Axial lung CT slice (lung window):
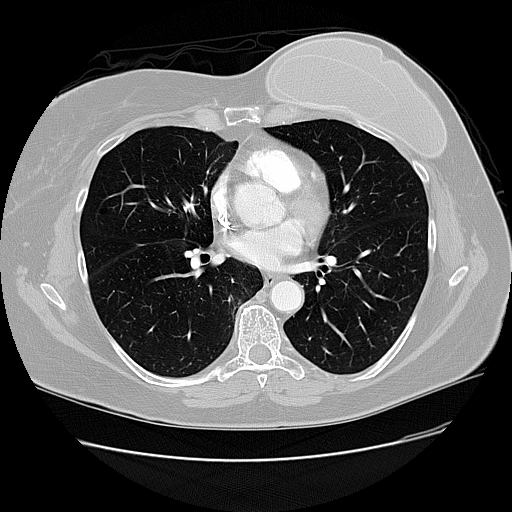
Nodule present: no